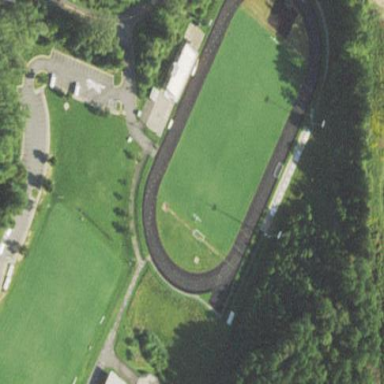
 providing leisure land for sports activities."